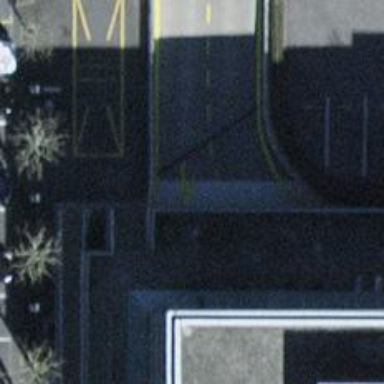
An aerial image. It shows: Parking entrance.